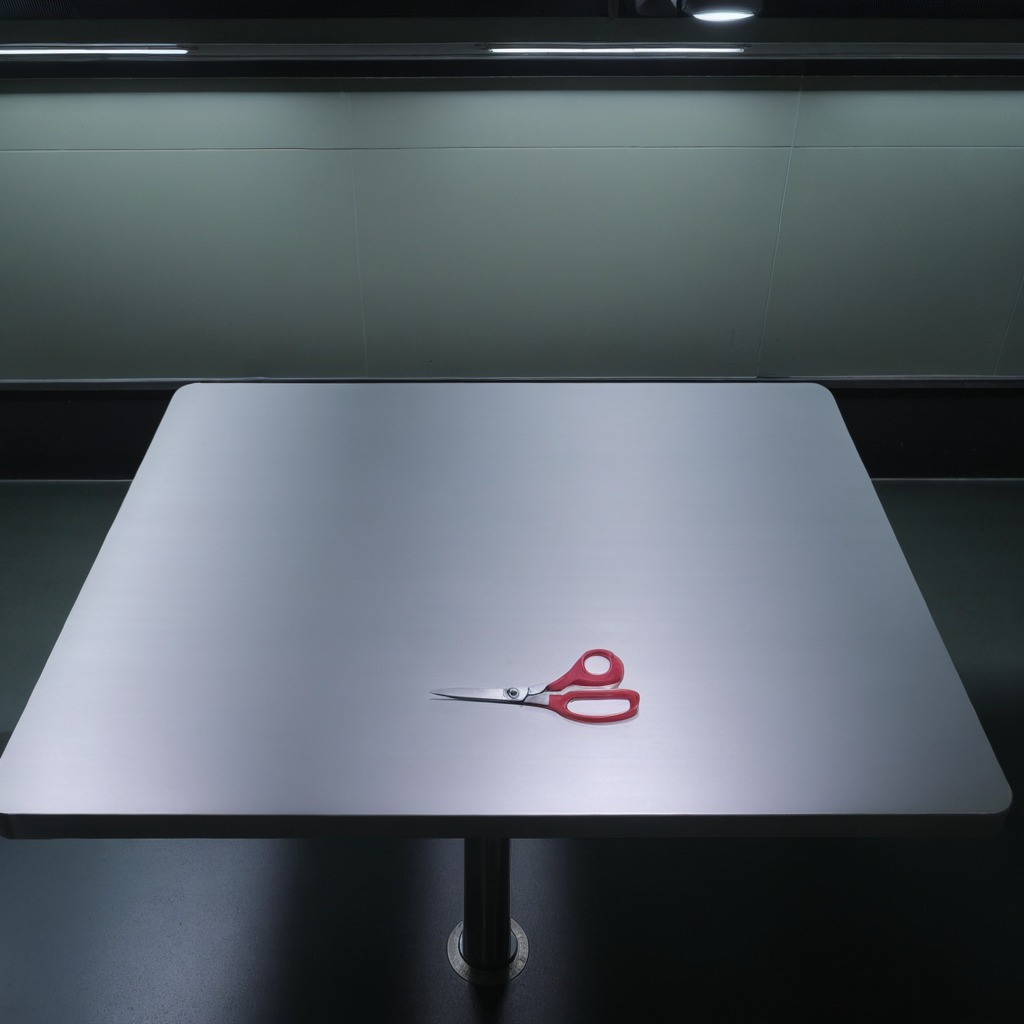
A scissor is lying on the clean empty table in a railway signal maintenance room lit by harsh overhead fluorescents photorealistic surface textures crisp shadows high dynamic range